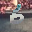
Label: 6